Aerial crown-view tile of a tropical tree (Barro Colorado Island, Panama), acquired 20241112:
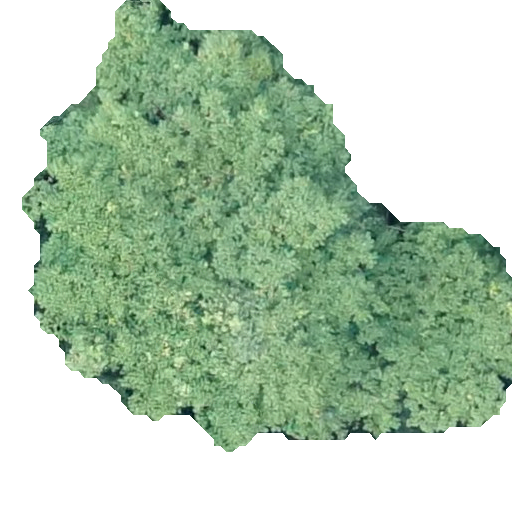
Species: Tachigali panamensis
GBIF accepted scientific name: Tachigali panamensis
Crown area: 226.063 m²